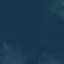
Land use / land cover: SeaLake